Question: I am newbie in iOS development and making a app in swift. But I am confused what to use in the design to make look like it. Should I use table view or collection view.
I have attached the screenshot for same.

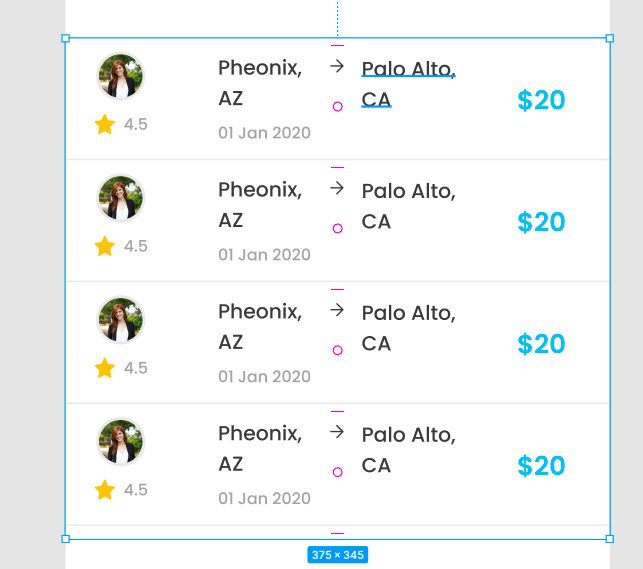
Answer: A collection view would be more appropriate. In addition, iOS 14 collection view enhancements suggest that Apple is very slowly phasing out table views completely, because it provides new kinds of collection view cells that emulate most kinds of table view cells.